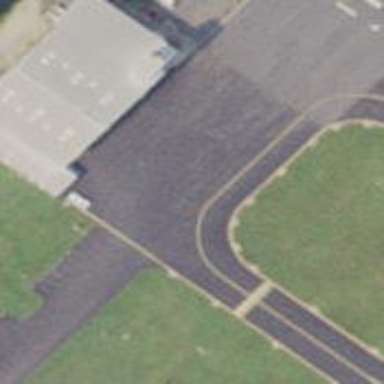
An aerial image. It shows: Apron at the airport.